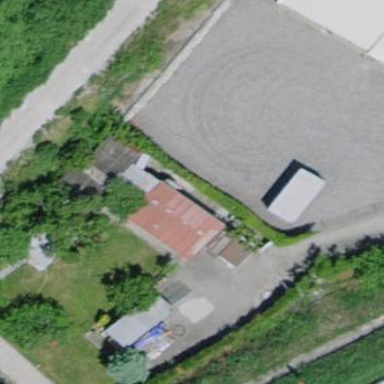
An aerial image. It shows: Shed.